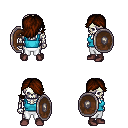
a pixel art fantasy rpg character, male body template, skeleton, teal pirate shirt, white pants, brown swoop hairstyle, maroon shoes, shield, four views (front, back, left, right), 2x2 character sprite sheet, small pixel art, hard edges, no anti-aliasing